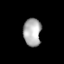
Tissue: lung
Cell type: T cells
Senescence score: 0.1826
Nuclear area (px): 485
Mean DAPI intensity: 173.699